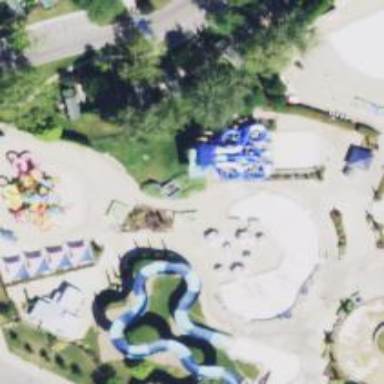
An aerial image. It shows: Water slide attraction.